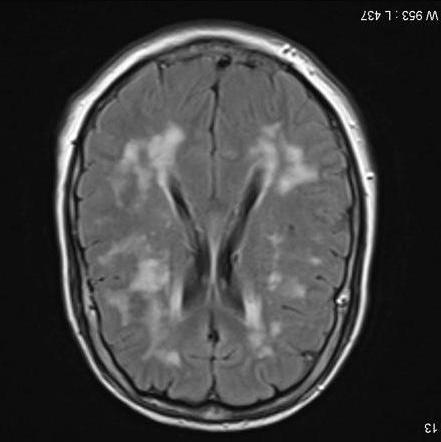
Label: notumor